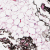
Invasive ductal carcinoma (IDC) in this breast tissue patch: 0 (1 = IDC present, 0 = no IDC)